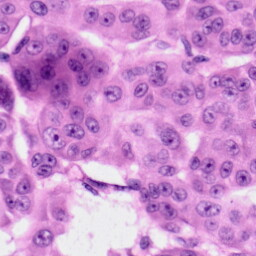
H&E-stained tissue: Skin